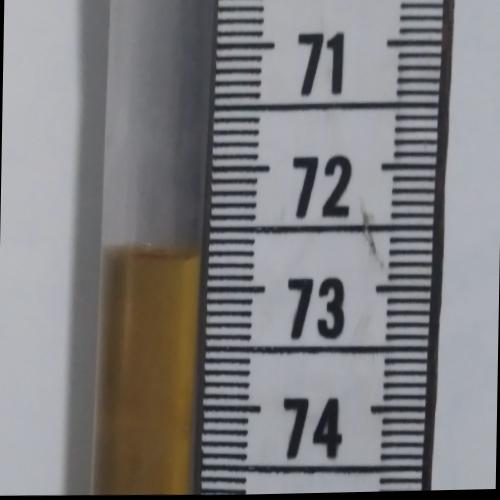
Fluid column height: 72.7 cm